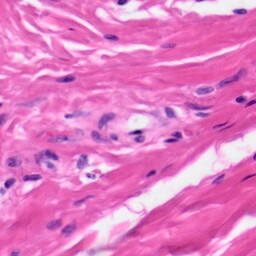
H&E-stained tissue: Skin